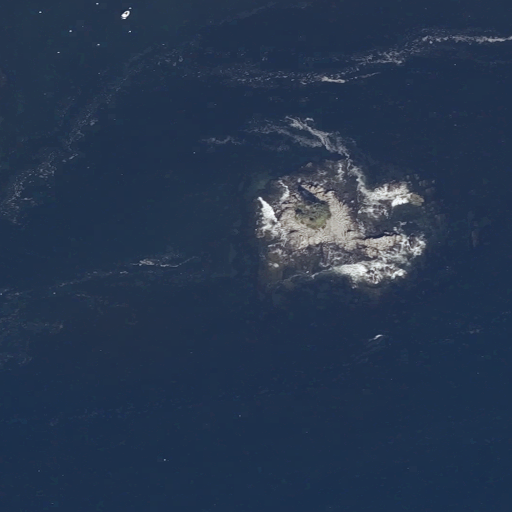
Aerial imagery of island in Maine named Green Island containing open water, herbaceous wetlands, and barren land